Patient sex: M
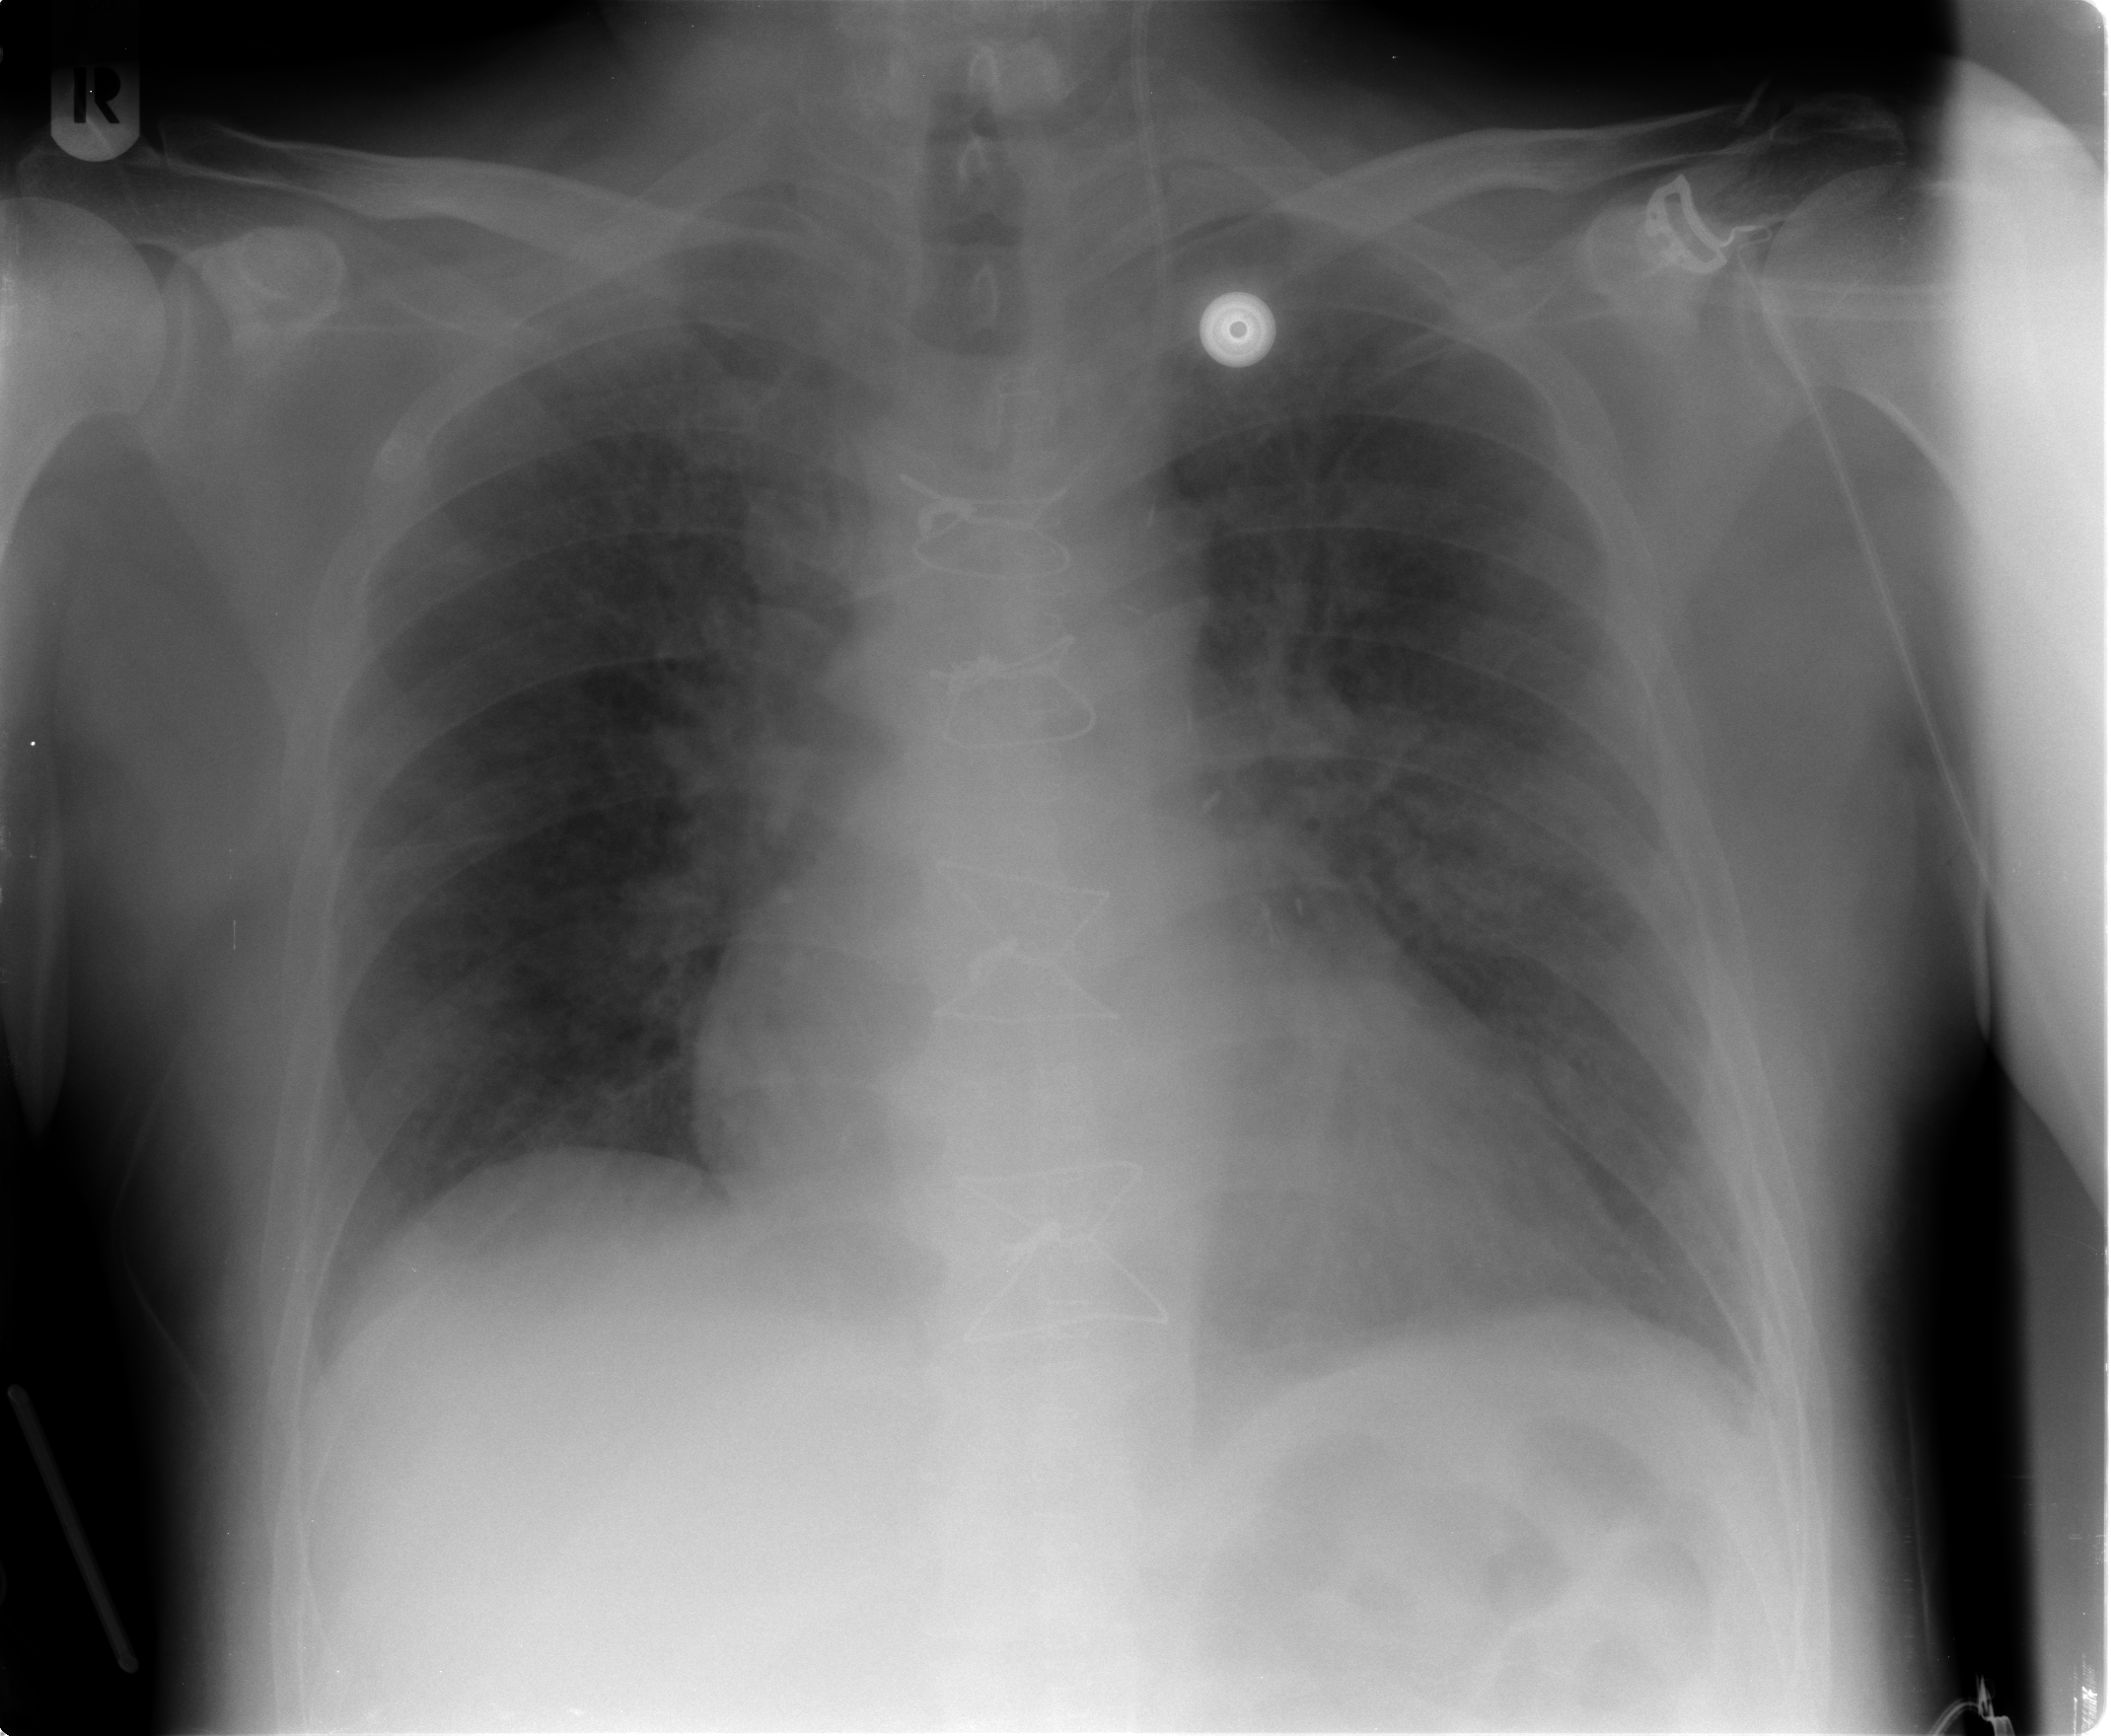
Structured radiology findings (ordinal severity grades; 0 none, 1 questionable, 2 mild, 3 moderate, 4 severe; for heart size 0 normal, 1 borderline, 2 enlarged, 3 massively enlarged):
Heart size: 1
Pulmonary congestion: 3
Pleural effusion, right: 1
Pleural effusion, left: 1
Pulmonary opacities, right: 2
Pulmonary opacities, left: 2
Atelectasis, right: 2
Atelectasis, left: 2